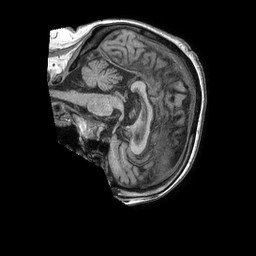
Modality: T1w
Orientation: sagittal
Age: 67
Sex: female
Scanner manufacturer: philips
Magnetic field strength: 1.5 T
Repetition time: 0.007885 s
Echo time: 0.003641 s